Question: The figure describes the ball exchange problem. The white ball can exchange positions with the adjacent colored balls in the 4-neighborhood. The target state is that all balls are arranged in the order of red, blue, green, yellow and purple from the upper left corner in the order of rows first and columns. How many exchanges are needed?
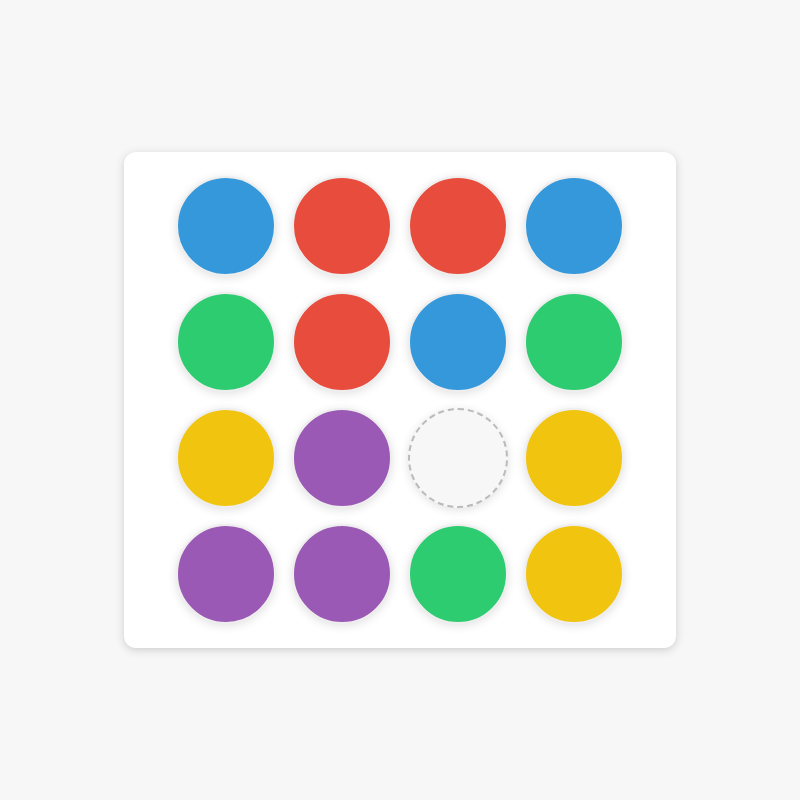
Answer: 12